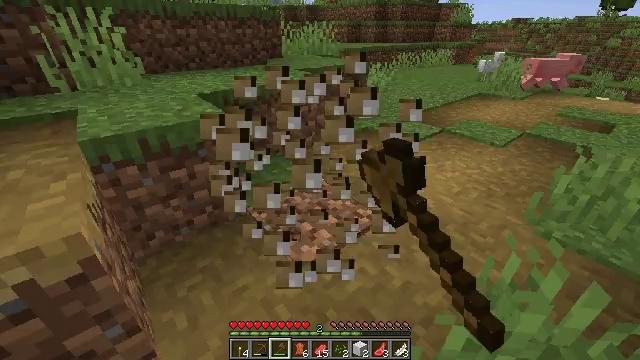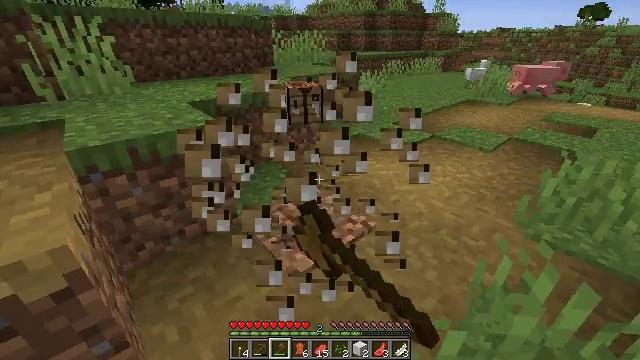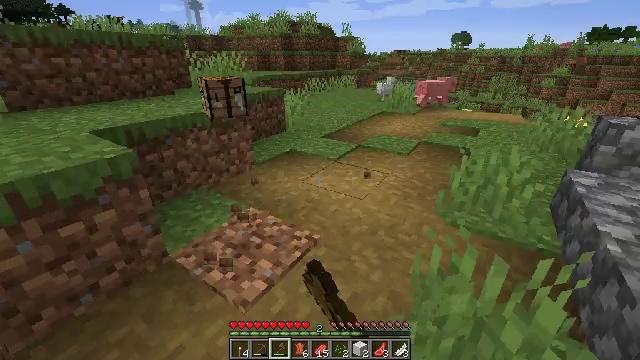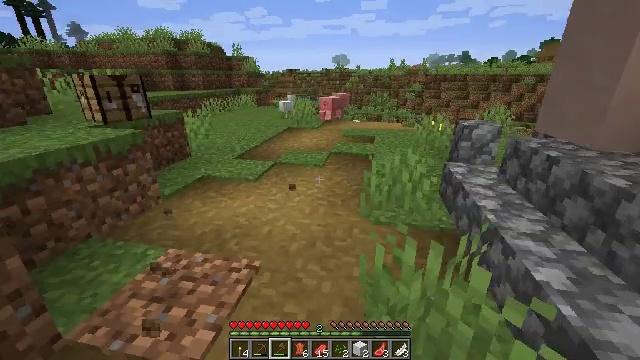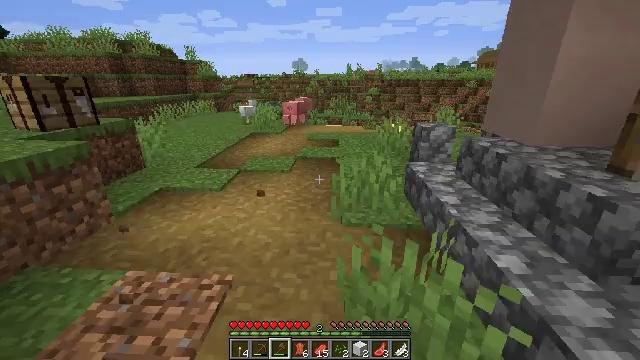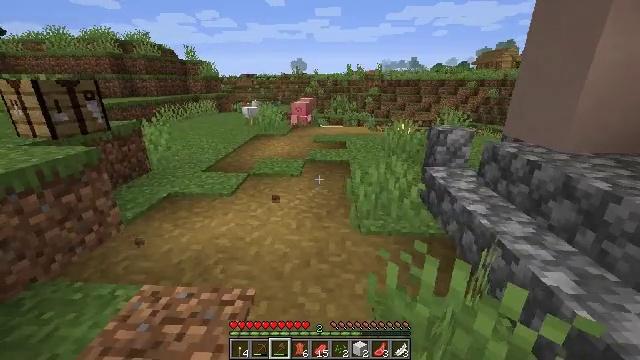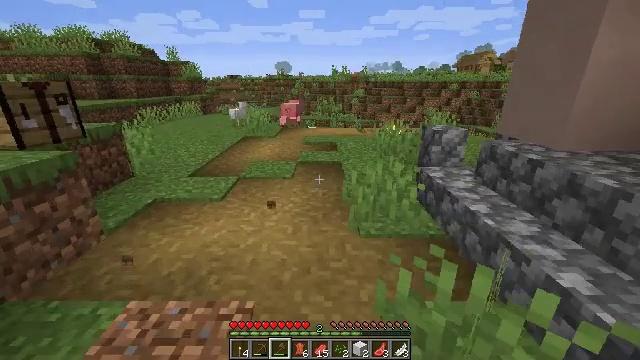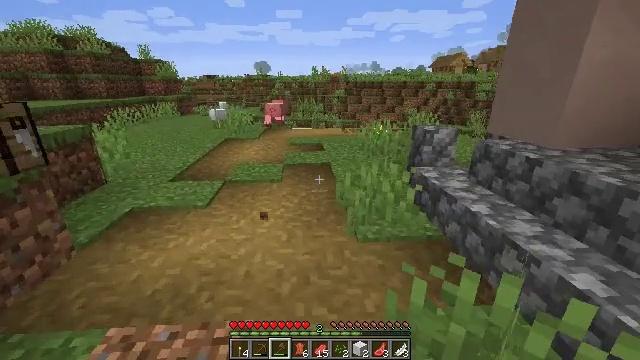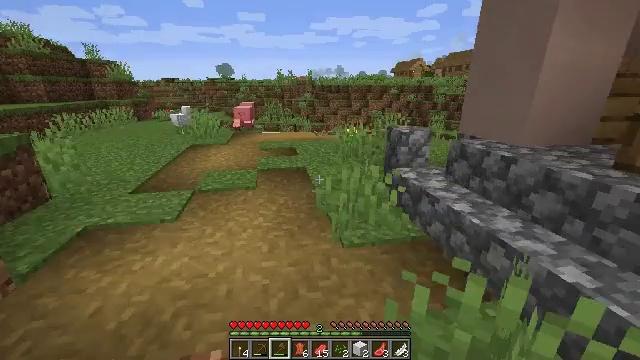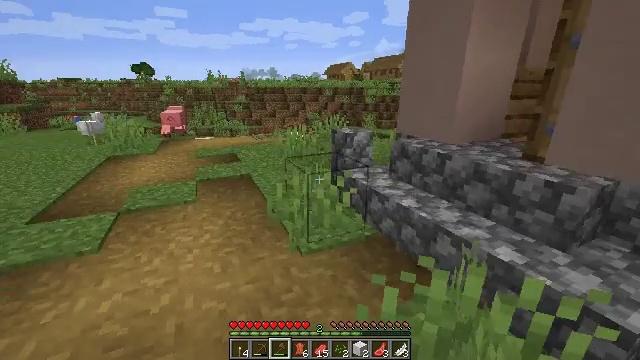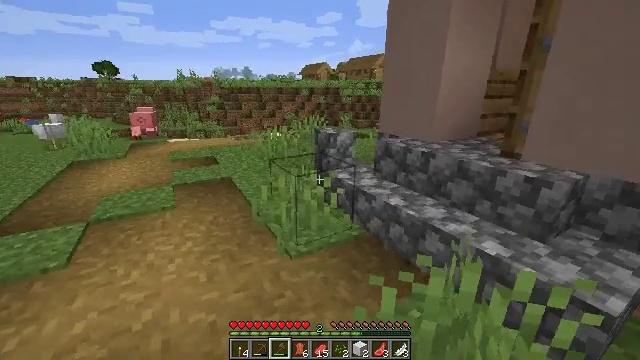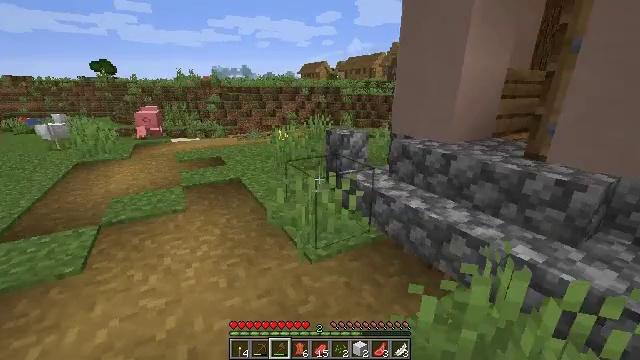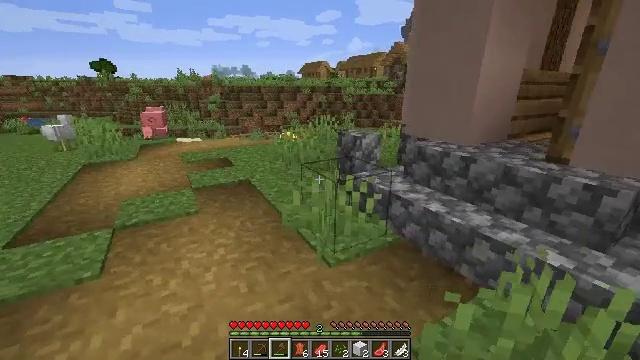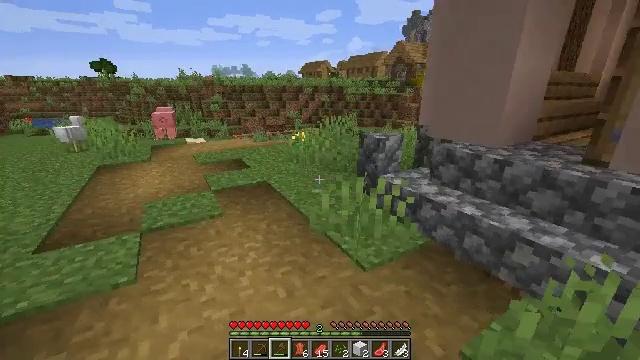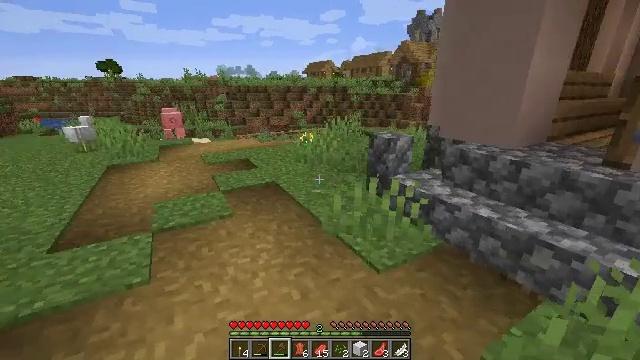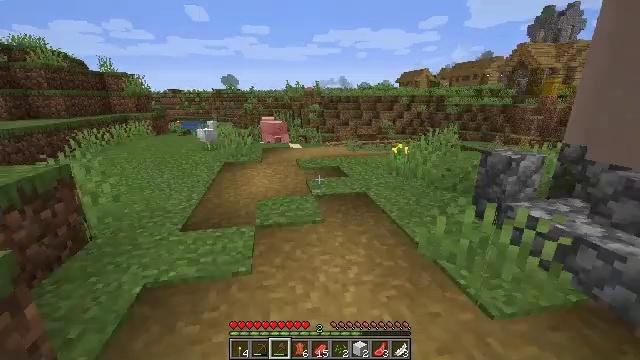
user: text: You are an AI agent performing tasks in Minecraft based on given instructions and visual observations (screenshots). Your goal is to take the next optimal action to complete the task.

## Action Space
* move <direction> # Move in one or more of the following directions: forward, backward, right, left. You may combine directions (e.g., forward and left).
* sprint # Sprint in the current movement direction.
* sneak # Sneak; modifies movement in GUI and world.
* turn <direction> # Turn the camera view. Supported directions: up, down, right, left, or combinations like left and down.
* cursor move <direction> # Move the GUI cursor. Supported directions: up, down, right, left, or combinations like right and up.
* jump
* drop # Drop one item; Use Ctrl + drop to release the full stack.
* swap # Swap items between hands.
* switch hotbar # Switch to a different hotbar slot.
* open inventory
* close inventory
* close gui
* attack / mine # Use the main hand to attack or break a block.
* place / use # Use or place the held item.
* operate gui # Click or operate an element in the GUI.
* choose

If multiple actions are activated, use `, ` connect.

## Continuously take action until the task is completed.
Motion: motion action
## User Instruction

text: Break the wall torch for relocation.
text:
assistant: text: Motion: turn right and up, attack / mine
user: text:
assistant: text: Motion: move left, turn right and up, attack / mine
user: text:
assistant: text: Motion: move left, turn right and up
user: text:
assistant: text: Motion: move forward and move left, turn right
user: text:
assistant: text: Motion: move forward and move left
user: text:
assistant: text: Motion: move forward and move left, turn right
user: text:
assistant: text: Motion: move forward and move left, turn right
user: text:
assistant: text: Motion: move forward and move left, turn right
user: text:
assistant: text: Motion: move forward and move left, turn right
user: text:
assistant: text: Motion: move left, turn right
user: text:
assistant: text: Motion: move left
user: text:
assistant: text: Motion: move left
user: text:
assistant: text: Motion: move left
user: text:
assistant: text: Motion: move forward and move left
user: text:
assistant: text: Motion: move forward and move left, turn left and up
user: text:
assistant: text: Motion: move forward and move left, turn left and up
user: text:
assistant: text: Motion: move forward and move left, turn left
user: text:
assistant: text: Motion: move forward
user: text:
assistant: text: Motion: move forward
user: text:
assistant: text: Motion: move forward
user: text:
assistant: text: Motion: move forward and move left, turn left
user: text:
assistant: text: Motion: move forward and move left, turn left and up
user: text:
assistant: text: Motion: move forward and move left, turn left
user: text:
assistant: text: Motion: move forward and move left, jump
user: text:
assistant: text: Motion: move forward and move left, jump
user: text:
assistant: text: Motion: move forward and move left, jump
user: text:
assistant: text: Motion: move forward and move left
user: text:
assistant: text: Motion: move forward and move left
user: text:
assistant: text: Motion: move forward and move left
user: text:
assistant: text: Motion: move forward and move left